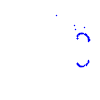
Particle: proton